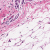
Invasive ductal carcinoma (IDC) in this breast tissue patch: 0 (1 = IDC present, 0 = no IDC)